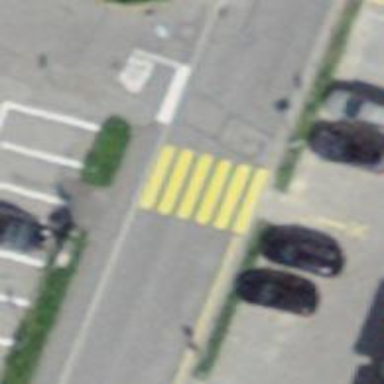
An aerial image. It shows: Marked crossing on the road.